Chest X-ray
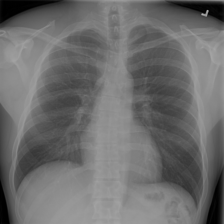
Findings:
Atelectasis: negative
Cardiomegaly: negative
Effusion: negative
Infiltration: negative
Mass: negative
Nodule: negative
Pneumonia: negative
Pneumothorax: negative
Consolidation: negative
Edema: negative
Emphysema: negative
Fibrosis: negative
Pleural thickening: negative
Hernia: negative